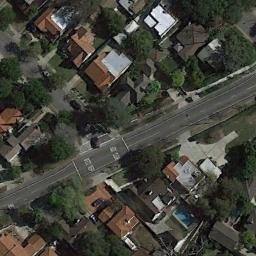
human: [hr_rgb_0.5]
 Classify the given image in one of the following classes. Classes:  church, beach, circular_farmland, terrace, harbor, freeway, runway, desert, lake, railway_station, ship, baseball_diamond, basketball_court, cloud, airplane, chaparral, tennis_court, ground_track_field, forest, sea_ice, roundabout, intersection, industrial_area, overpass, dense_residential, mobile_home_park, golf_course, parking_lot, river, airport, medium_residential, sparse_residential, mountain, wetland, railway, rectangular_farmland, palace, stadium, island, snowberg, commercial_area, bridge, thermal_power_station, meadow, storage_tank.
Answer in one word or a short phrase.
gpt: intersection